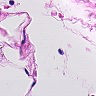
Metastatic tissue present: no